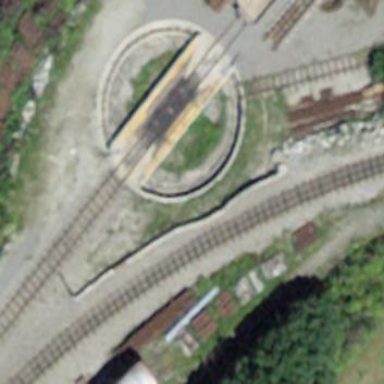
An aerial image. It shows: Railway turntable.